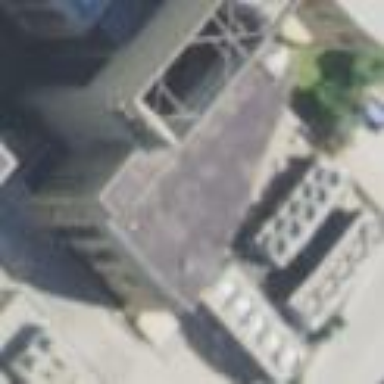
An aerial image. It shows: Industrial building within industrial area. It may be power plant.